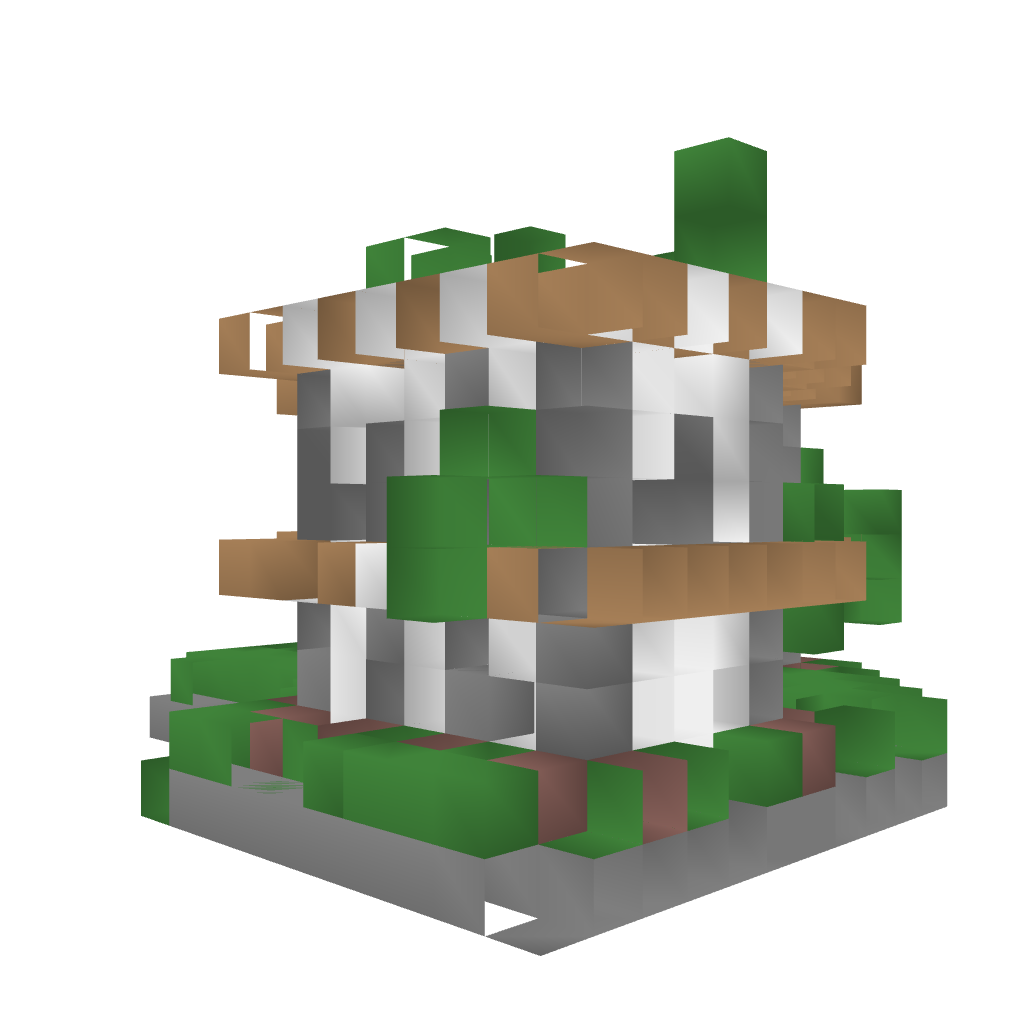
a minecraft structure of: Little Modern wood House good quality